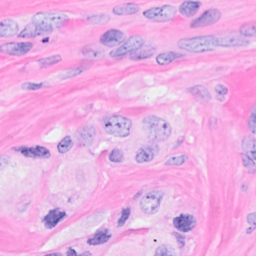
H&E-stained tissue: Breast